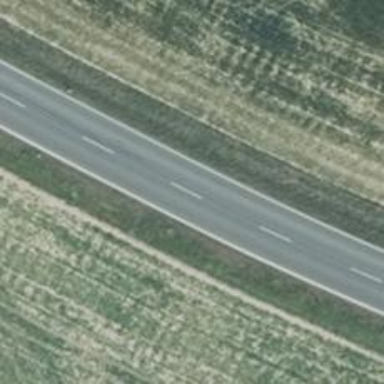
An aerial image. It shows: Primary highway.